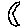
Label: moon